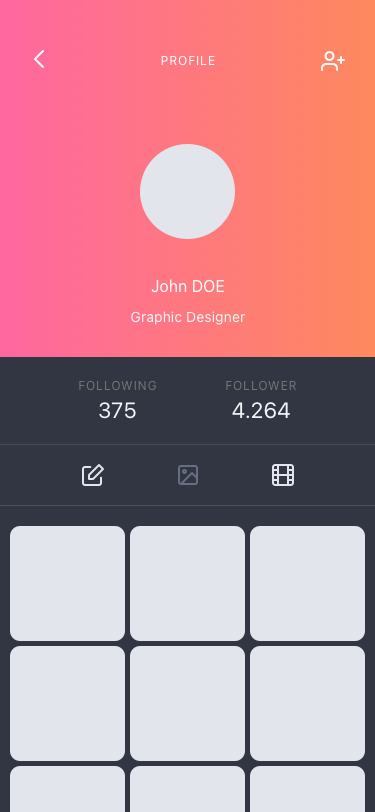
Text in this UI design:
4.264
FOLLOWER
375
FOLLOWING
Graphic Designer
John DOE
PROFILE